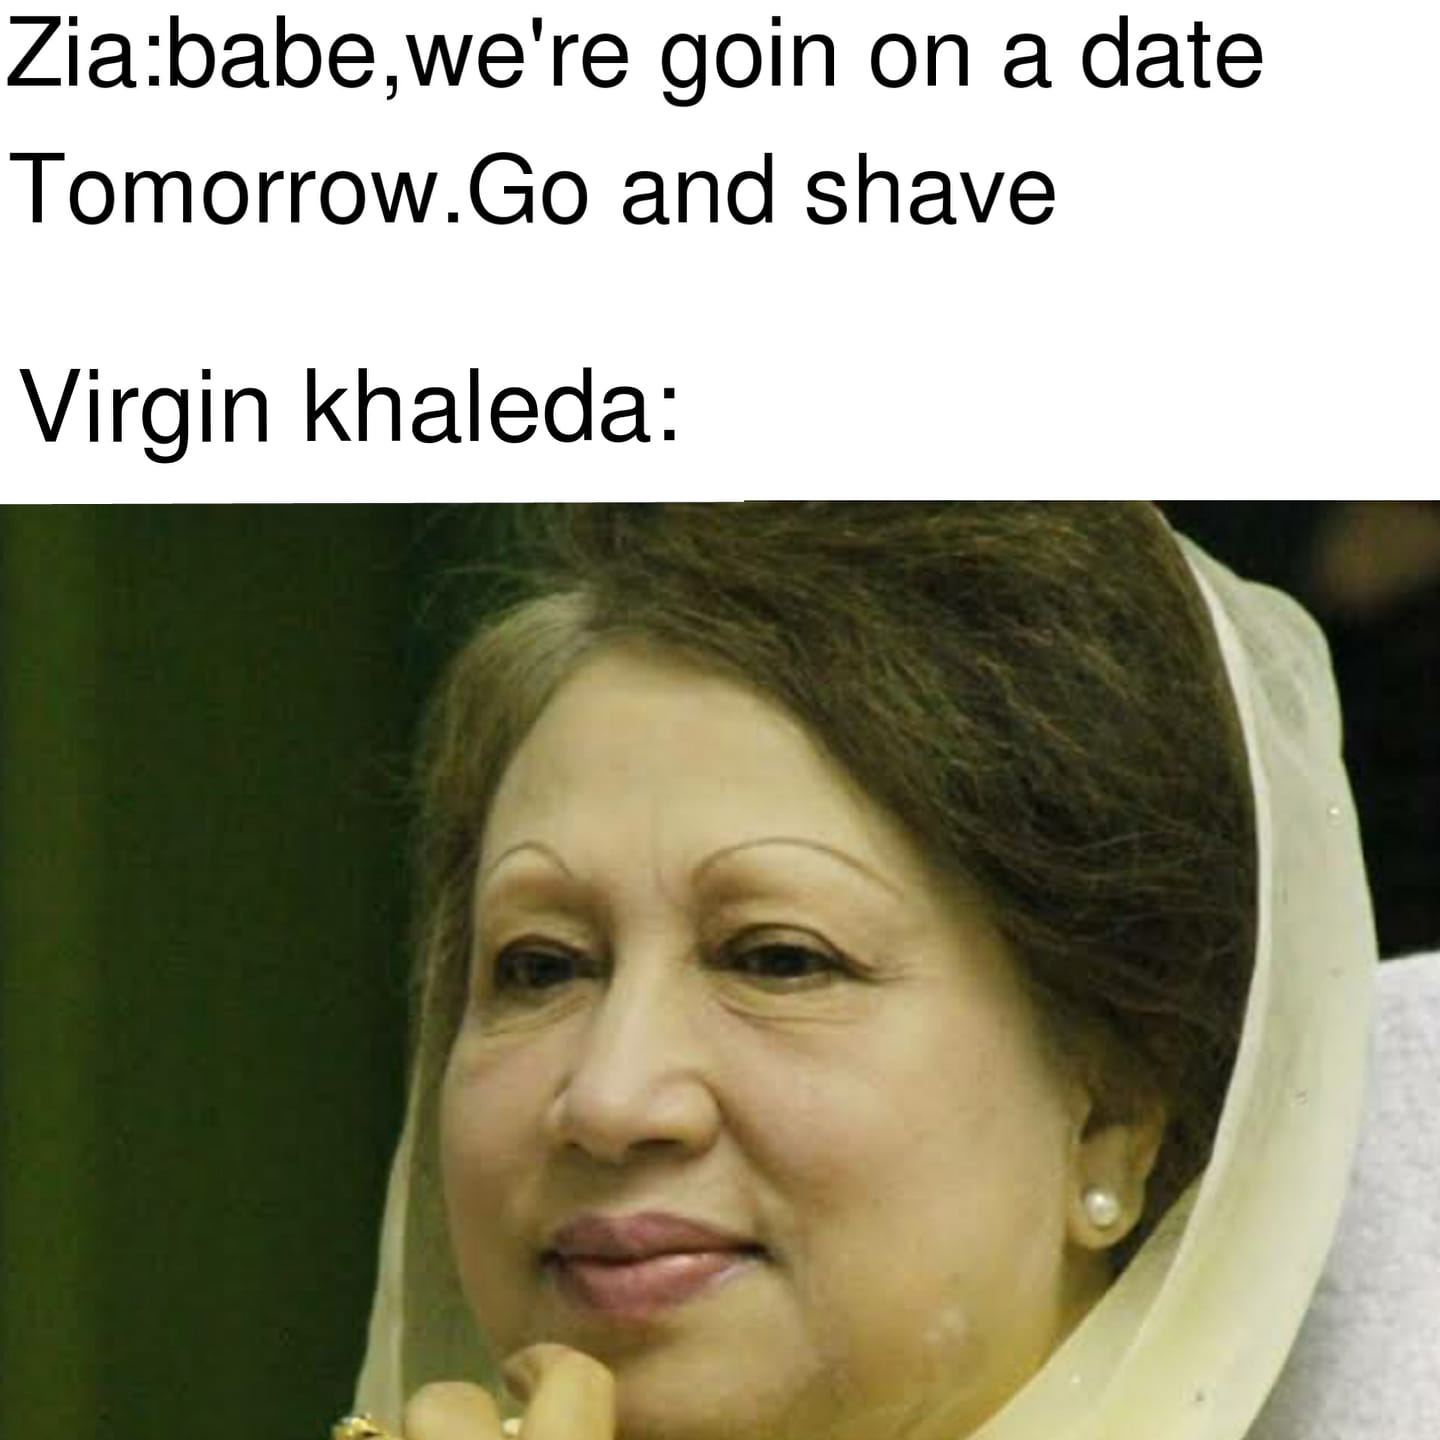
Caption: Zia: babe, we're going on a date Tomorrow. Go and shave    virgin khaleda:
Label: hate